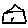
Label: house